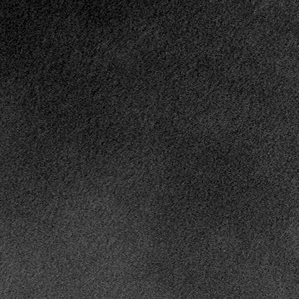
Label: frost